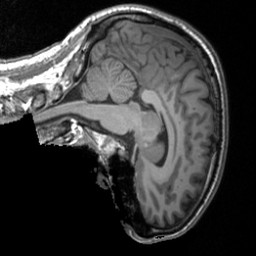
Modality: T1w
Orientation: sagittal
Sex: male
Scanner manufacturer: siemens
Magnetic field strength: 3 T
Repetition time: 1.9 s
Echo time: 0.00226 s